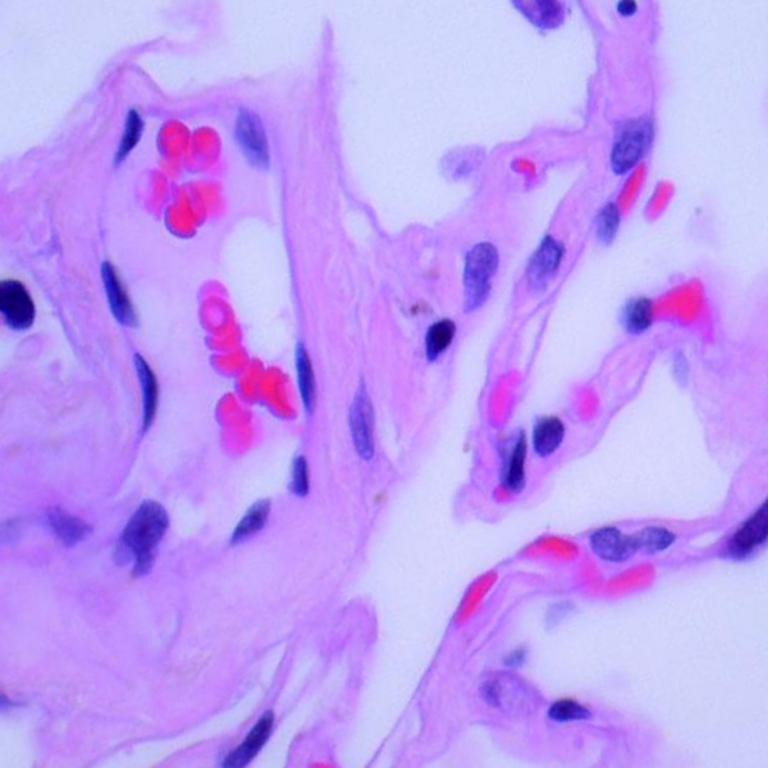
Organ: lung
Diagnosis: benign